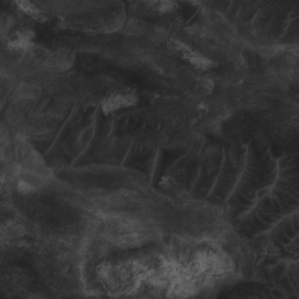
Label: non_frost